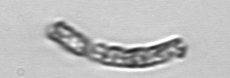
Label: Guinardia_striata